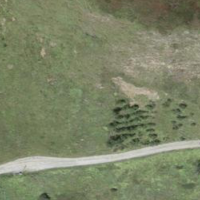
EUNIS habitat code: 26
Species observed at this site:
Oxytropis campestris
Plantago media